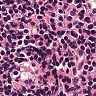
Metastatic tissue present: no